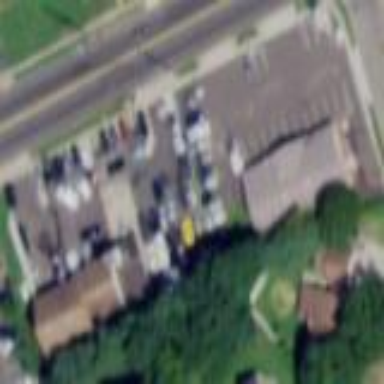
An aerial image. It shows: Retail area.